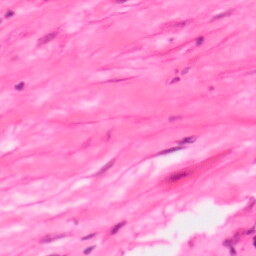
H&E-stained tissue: Colon